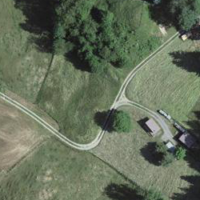
EUNIS habitat code: 25
Species observed at this site:
Campanula glomerata